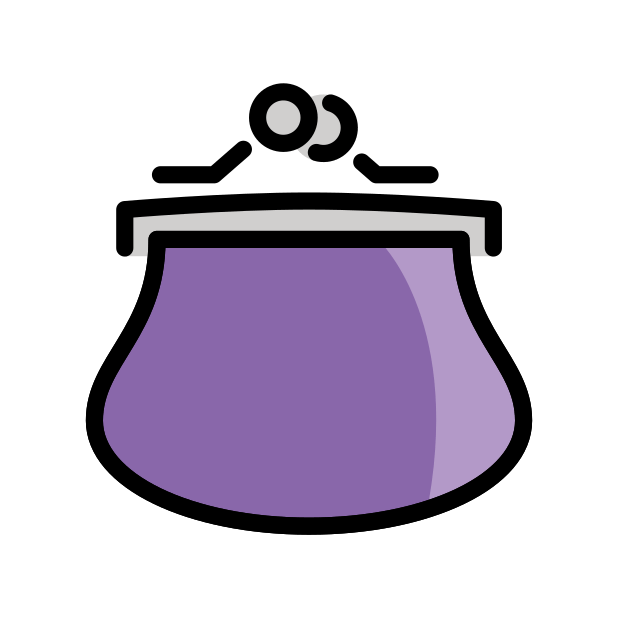
Emoji: 👛
Name: purse
Unicode: 0x1f45b